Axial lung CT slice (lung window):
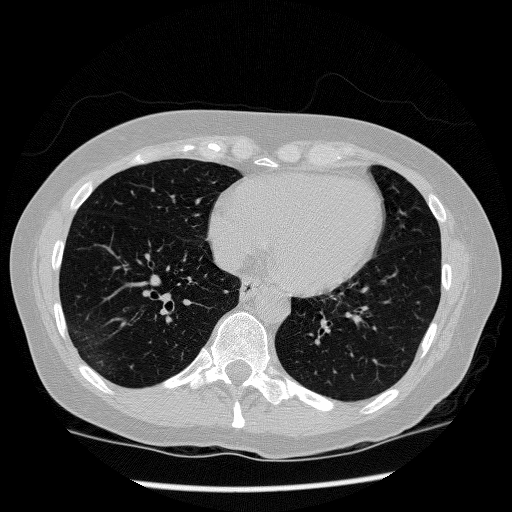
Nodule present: no